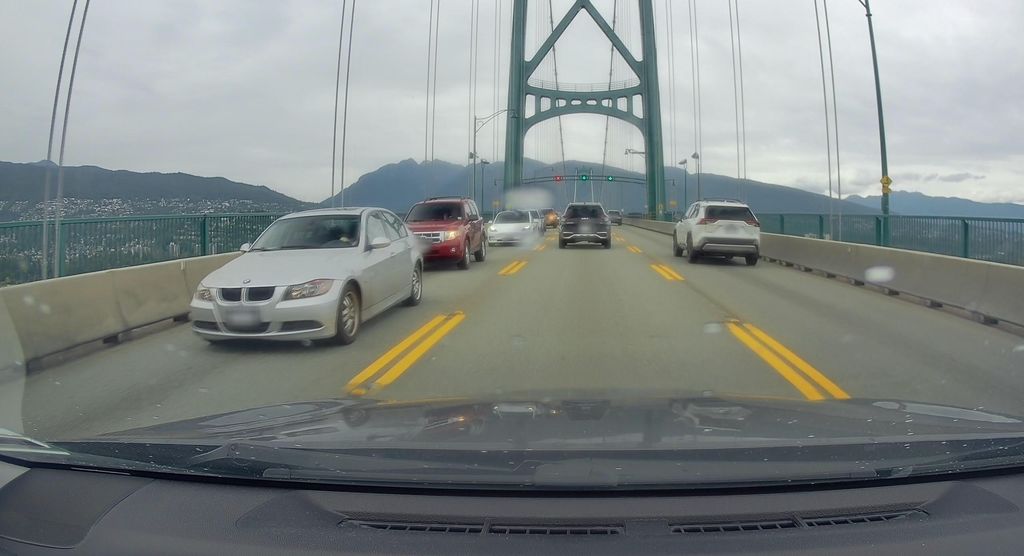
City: vancouver